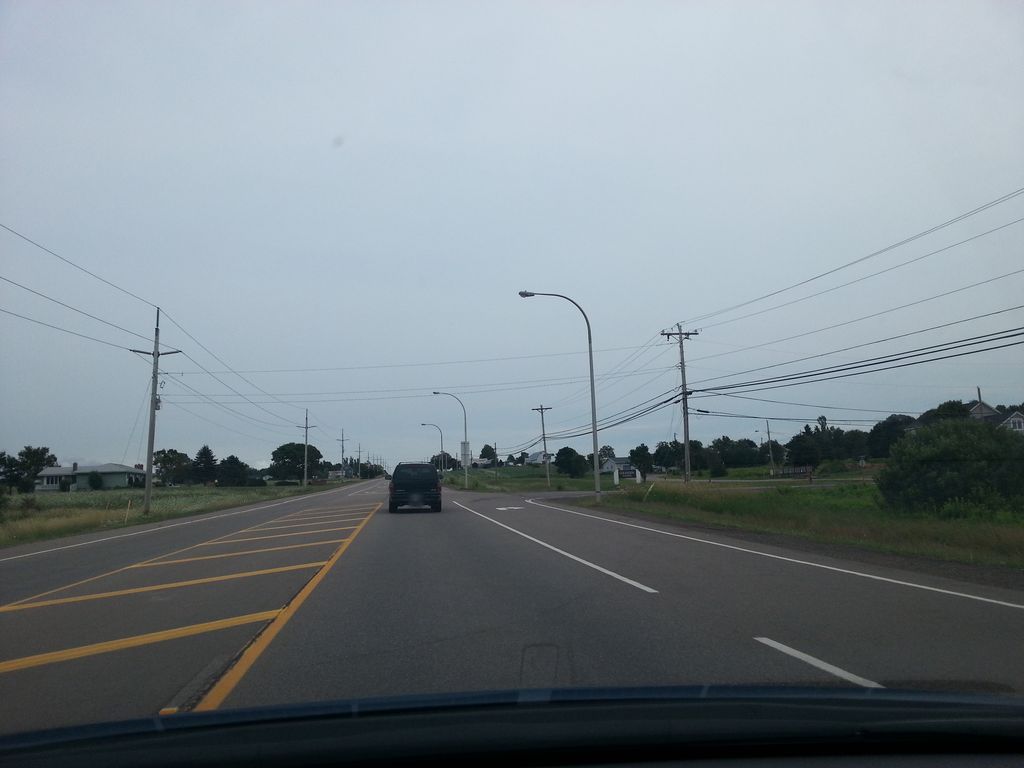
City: charlottetown